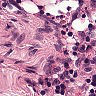
Metastatic tissue present: no